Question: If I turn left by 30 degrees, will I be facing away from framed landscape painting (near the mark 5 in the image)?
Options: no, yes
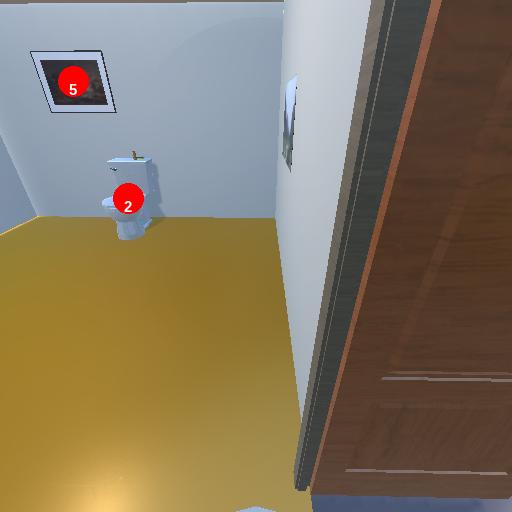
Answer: no